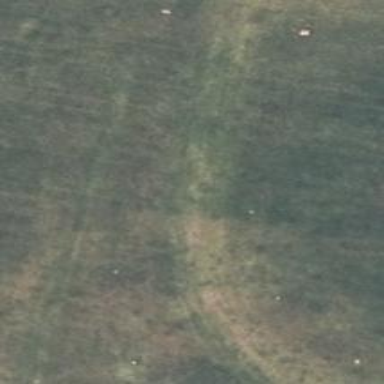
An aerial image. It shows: Taxiway at the airport covered in grass.